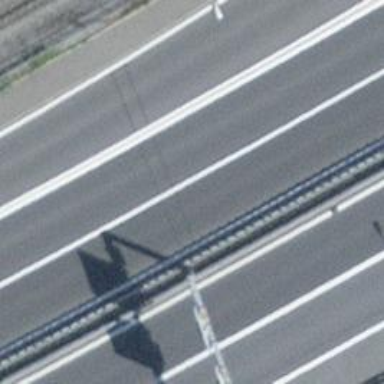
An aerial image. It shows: Trunk highway.